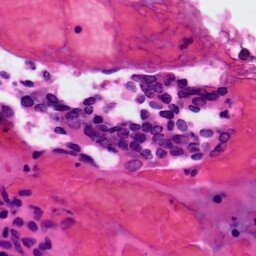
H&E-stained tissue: Colon